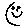
Label: smiley face